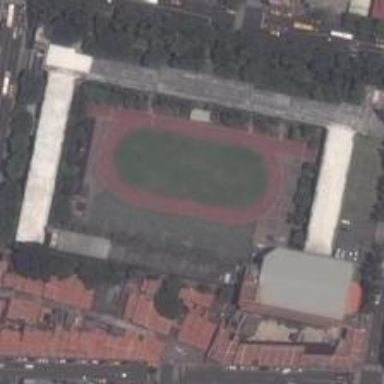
The football field is rimmed by lush plants and red houses .